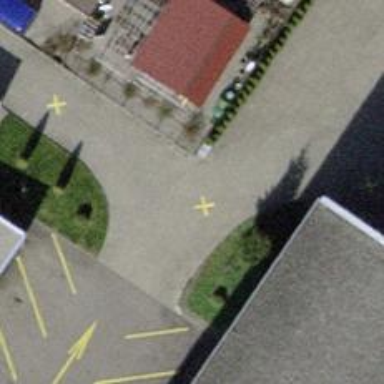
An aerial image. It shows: Parking aisle designated as service road.